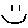
Label: smiley face